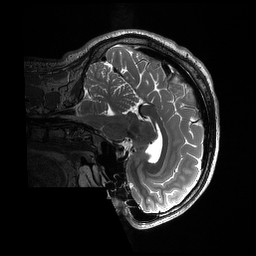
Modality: T2w
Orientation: sagittal
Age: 26
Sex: male